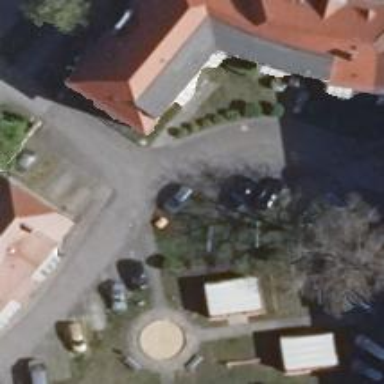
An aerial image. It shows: Paved living street.